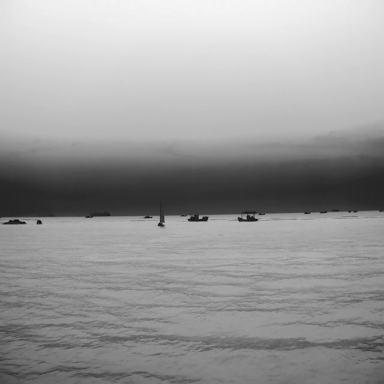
There is a fishing_boat in the infrared image.